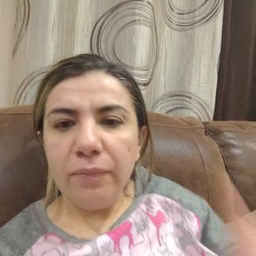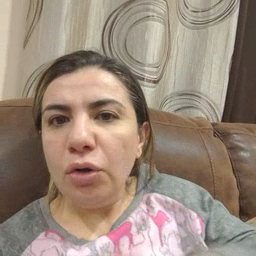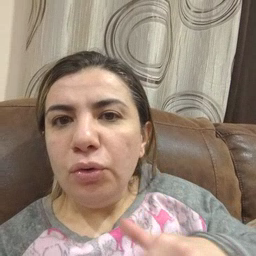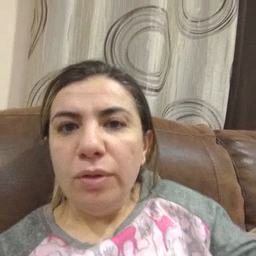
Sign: girl